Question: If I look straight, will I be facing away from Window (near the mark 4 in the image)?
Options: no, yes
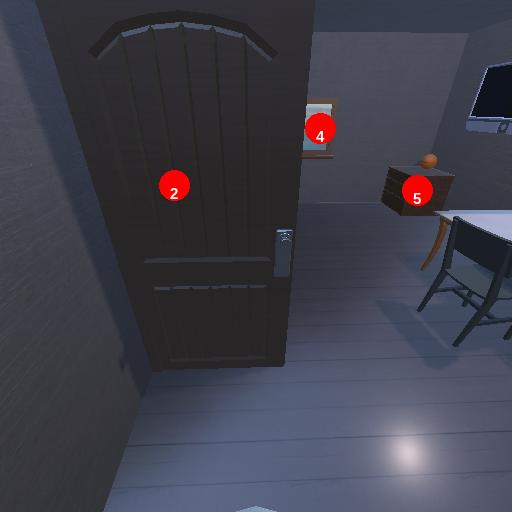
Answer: no